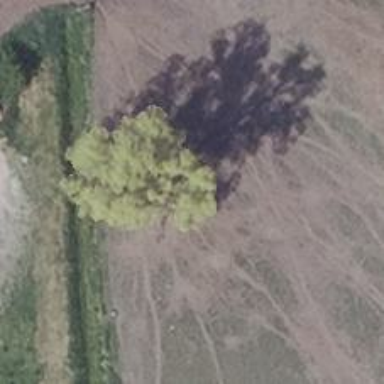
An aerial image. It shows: Deciduous broadleaved tree.